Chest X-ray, PA view. Patient: 16 years old, sex M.
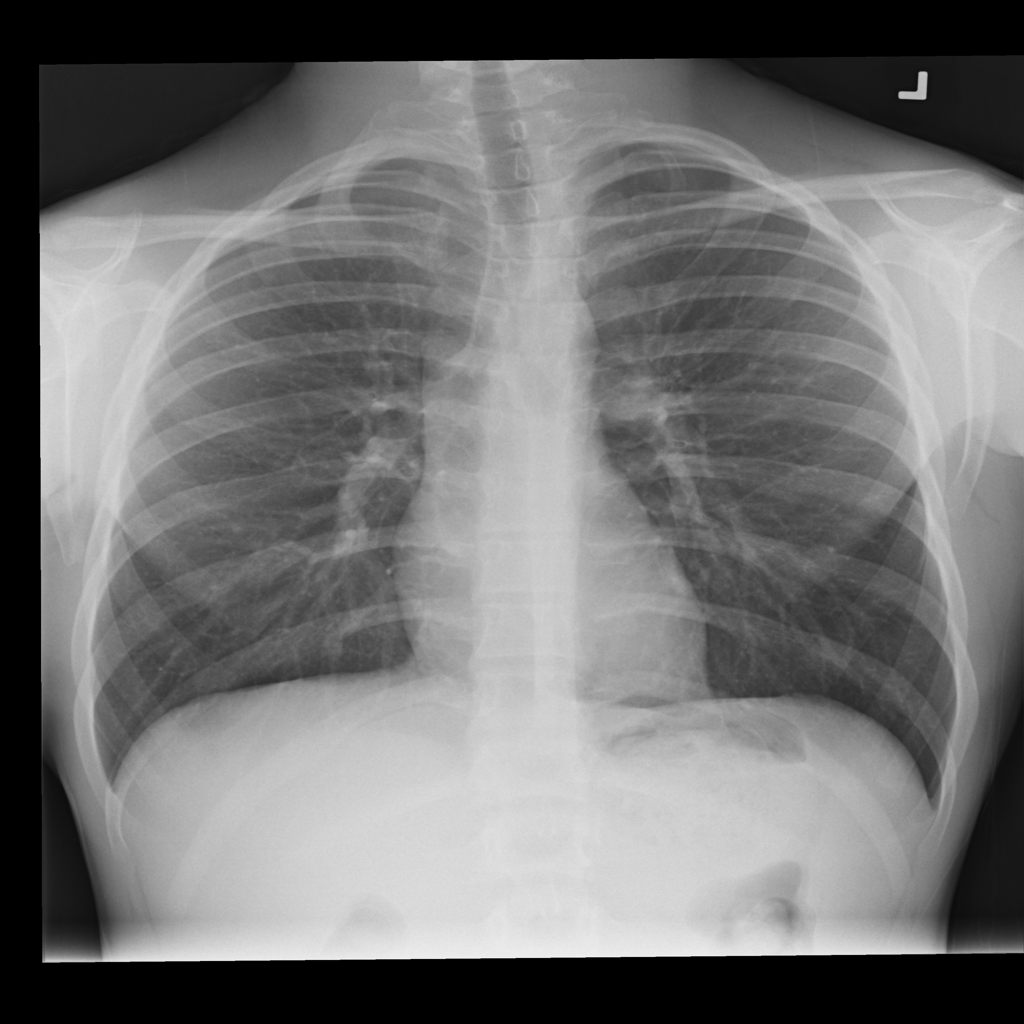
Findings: No Finding